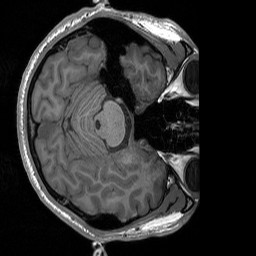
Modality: T1w
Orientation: axial
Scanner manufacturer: siemens
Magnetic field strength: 3 T
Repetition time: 1.76 s
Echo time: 0.0022 s